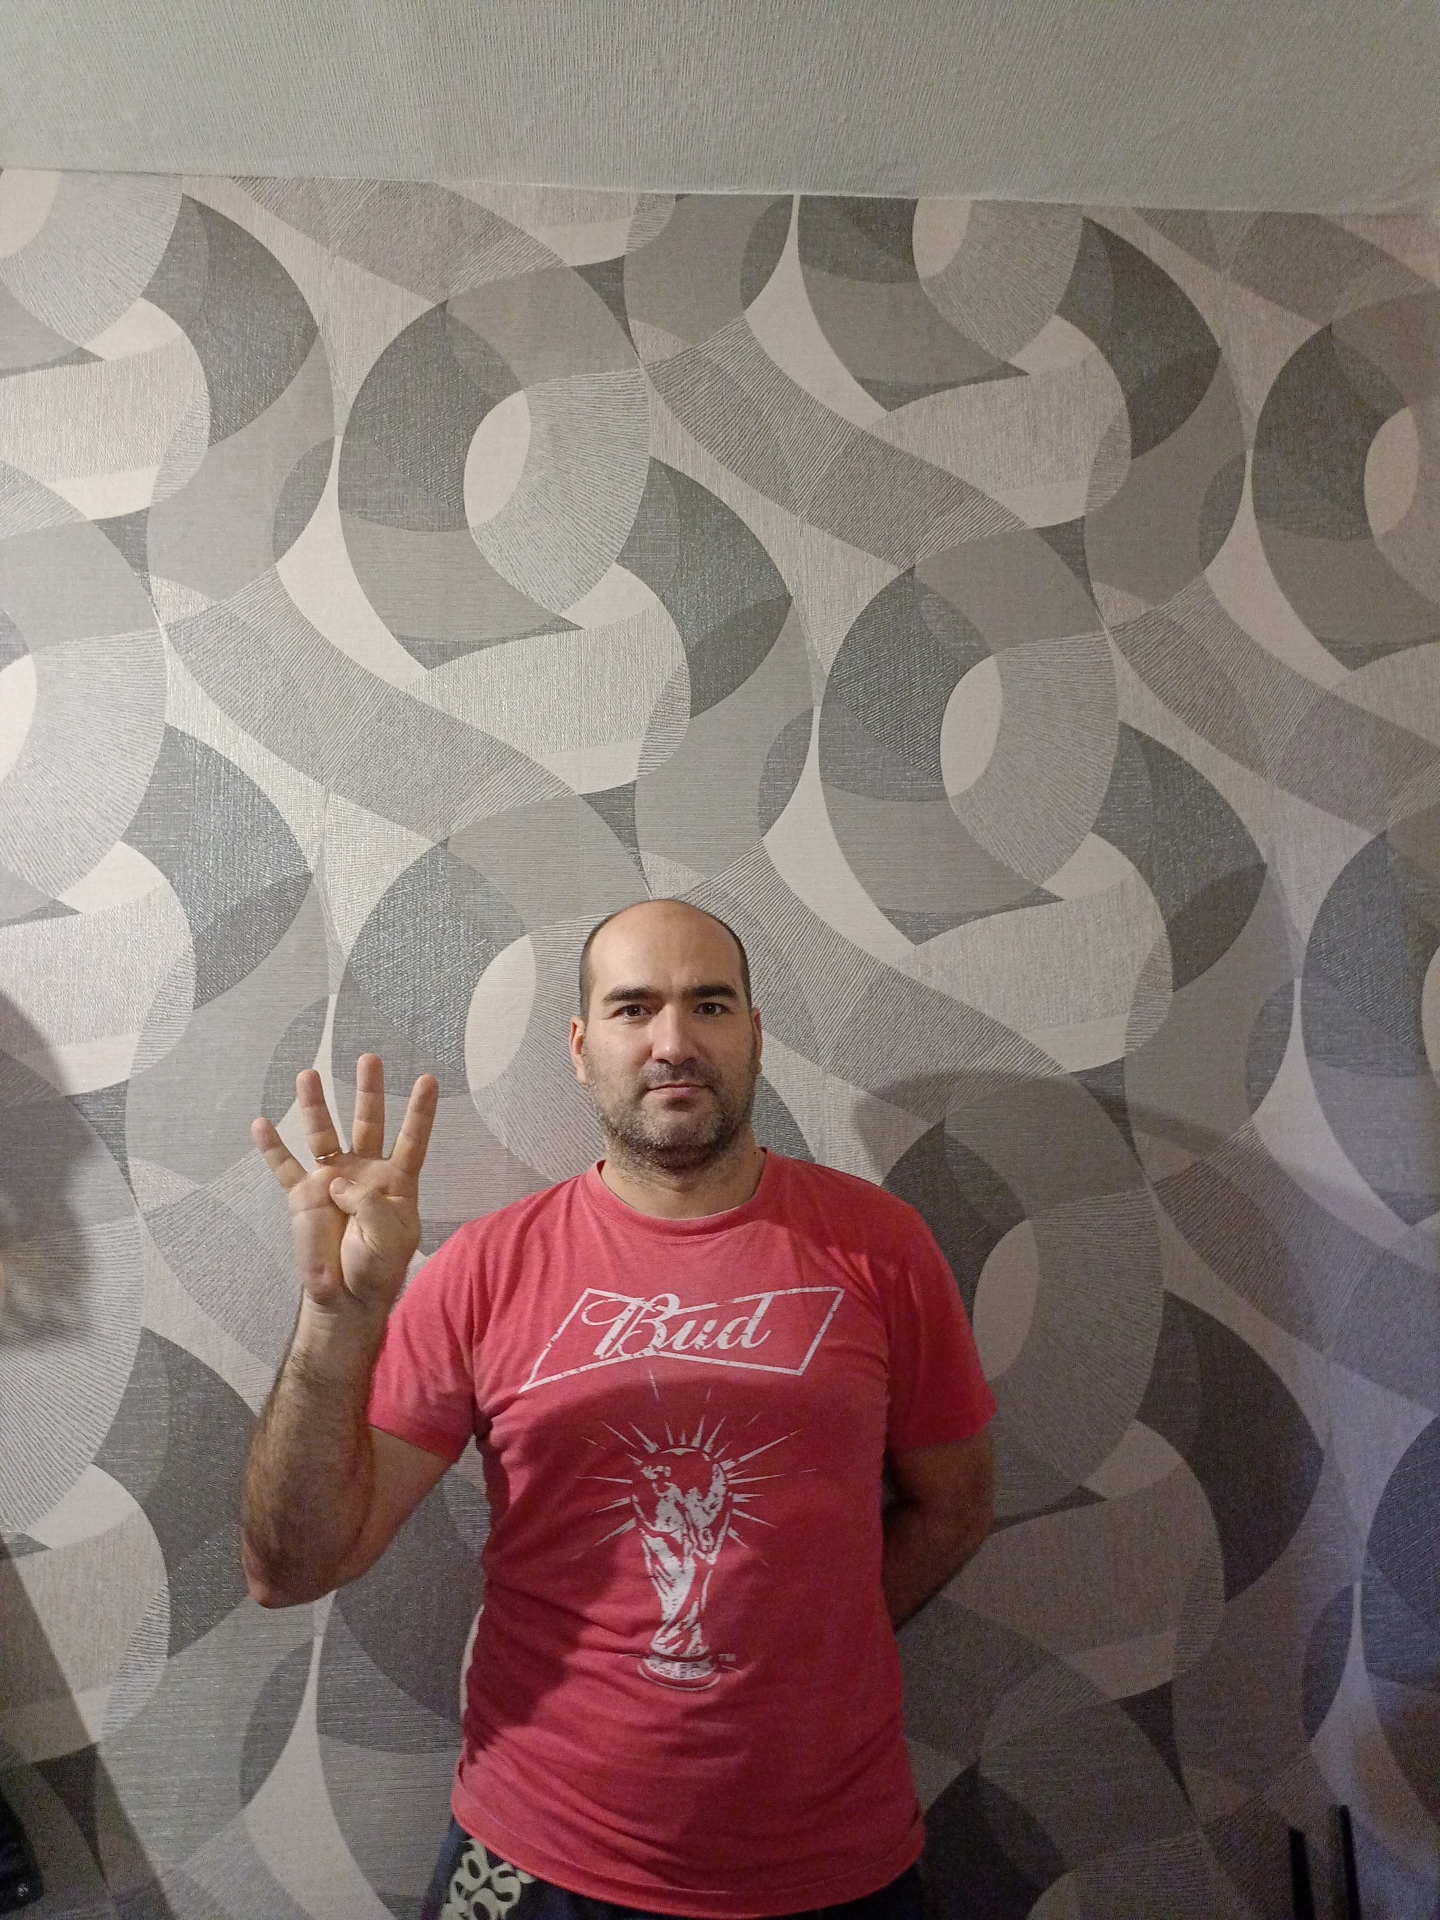
Label: clear